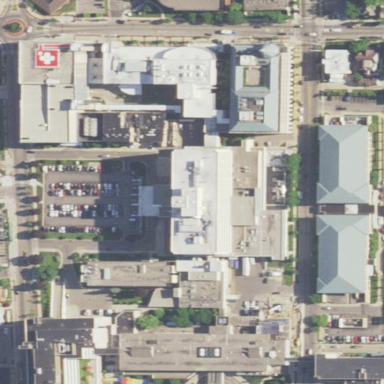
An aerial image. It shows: Healthcare facility identified as hospital.